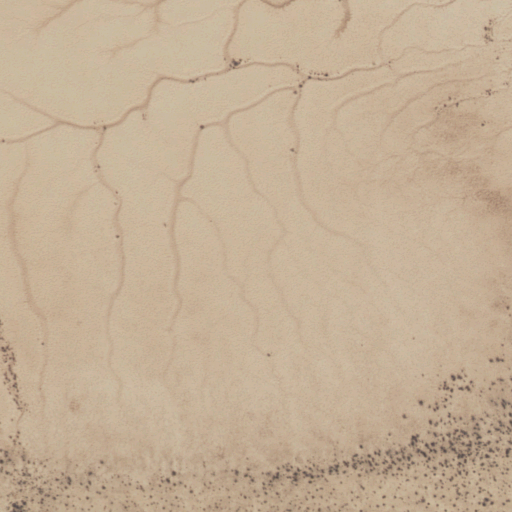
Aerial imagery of plain(s) in Arizona named Las Playas containing only shrub